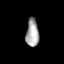
Tissue: lung
Cell type: T cells
Senescence score: 0.2296
Nuclear area (px): 357
Mean DAPI intensity: 163.571